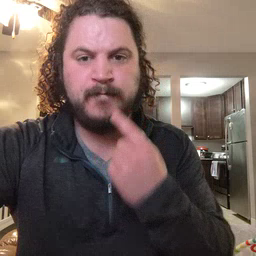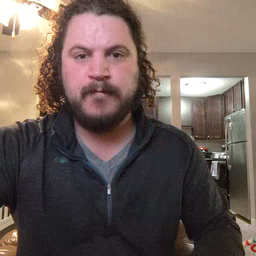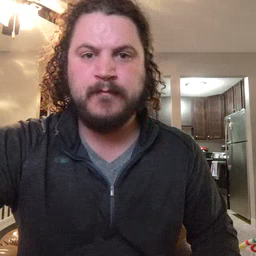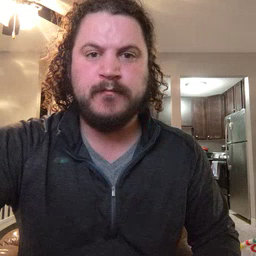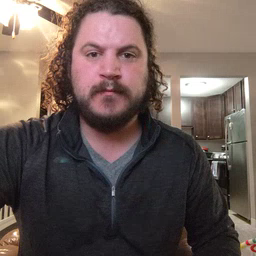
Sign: lips